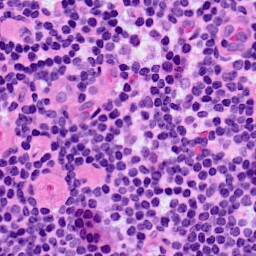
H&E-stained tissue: LymphNode